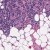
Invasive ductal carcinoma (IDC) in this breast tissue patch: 0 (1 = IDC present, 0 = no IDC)